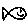
Label: fish